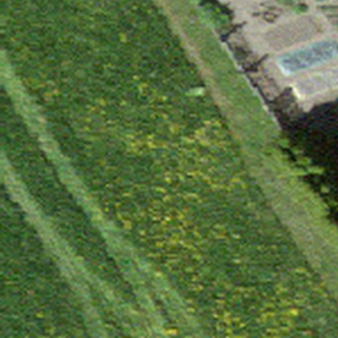
Label: other